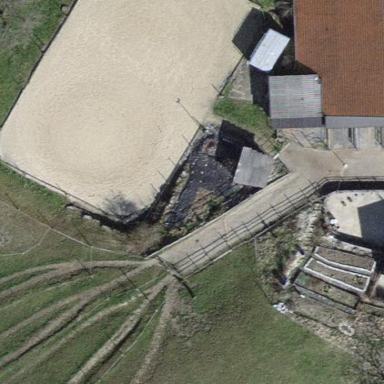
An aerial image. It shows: Equestrian pitch for leisure land use.